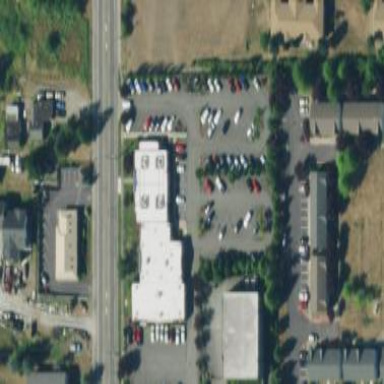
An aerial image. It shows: Retail area.